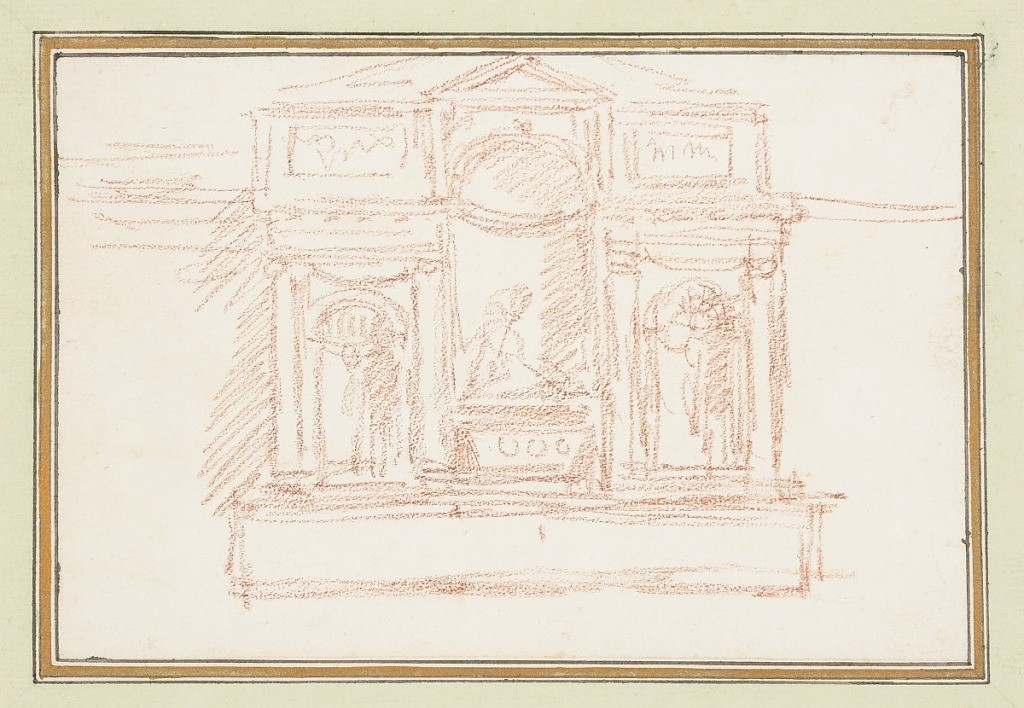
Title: Renaissance facade
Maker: Jean-Robert Ango, French, active in Rome 1759 –1770, d. 1773
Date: ca. 1759–70
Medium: Red chalk on paper
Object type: Drawing
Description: Renaissance facade with three niches and a small pediment above the central niche.